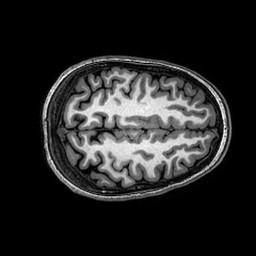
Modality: T1w
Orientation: axial
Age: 19
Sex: female